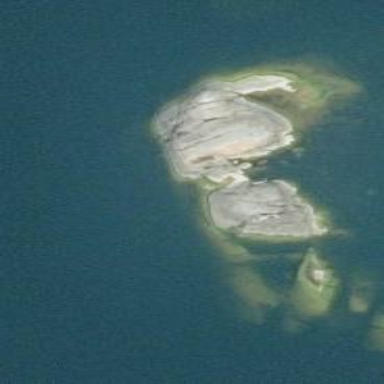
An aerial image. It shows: Islet located along the natural coastline.